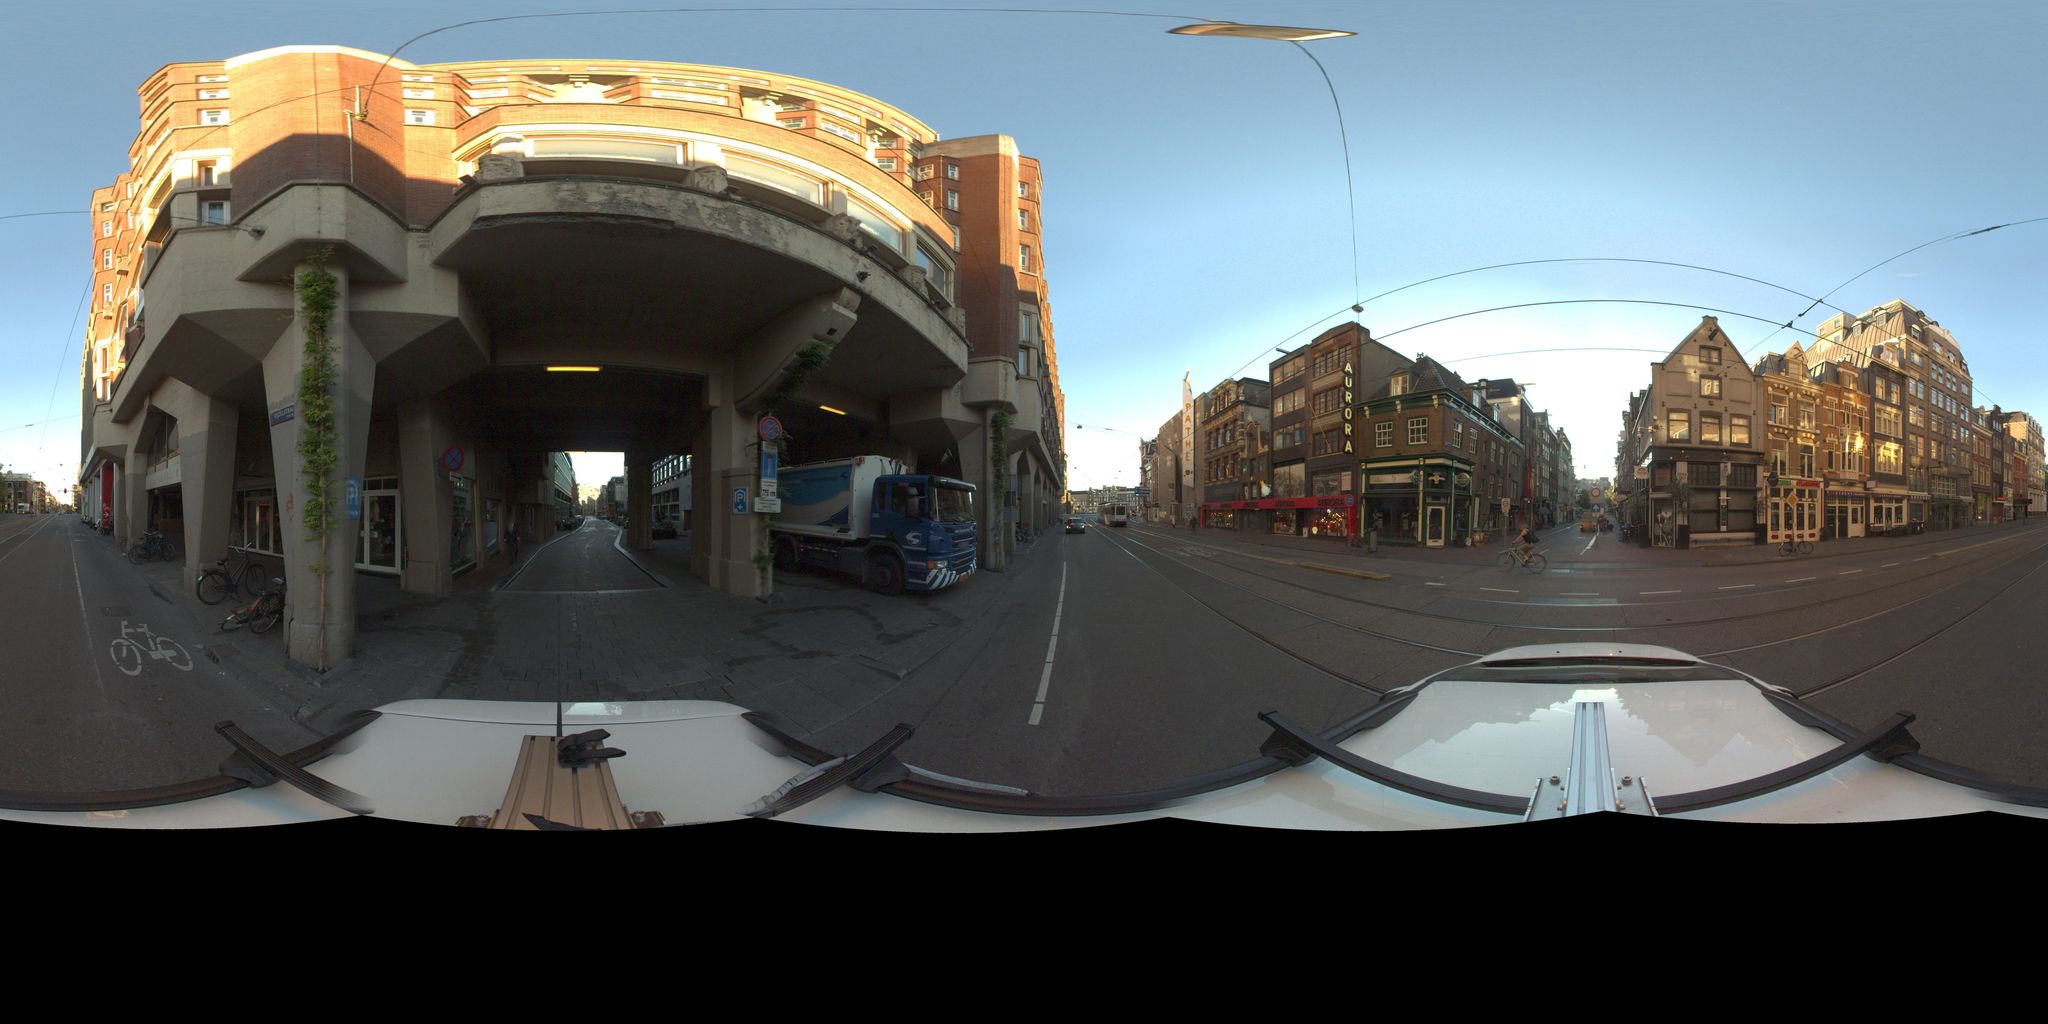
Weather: clear
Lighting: day
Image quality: good
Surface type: railway
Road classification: unclassified, residential, pedestrian
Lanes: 2
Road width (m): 3.5, 4.5
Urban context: urban centre
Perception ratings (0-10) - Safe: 2.79, Lively: 6.56, Beautiful: 1.34, Boring: 2.23, Depressing: 2.79, Wealthy: 3.71